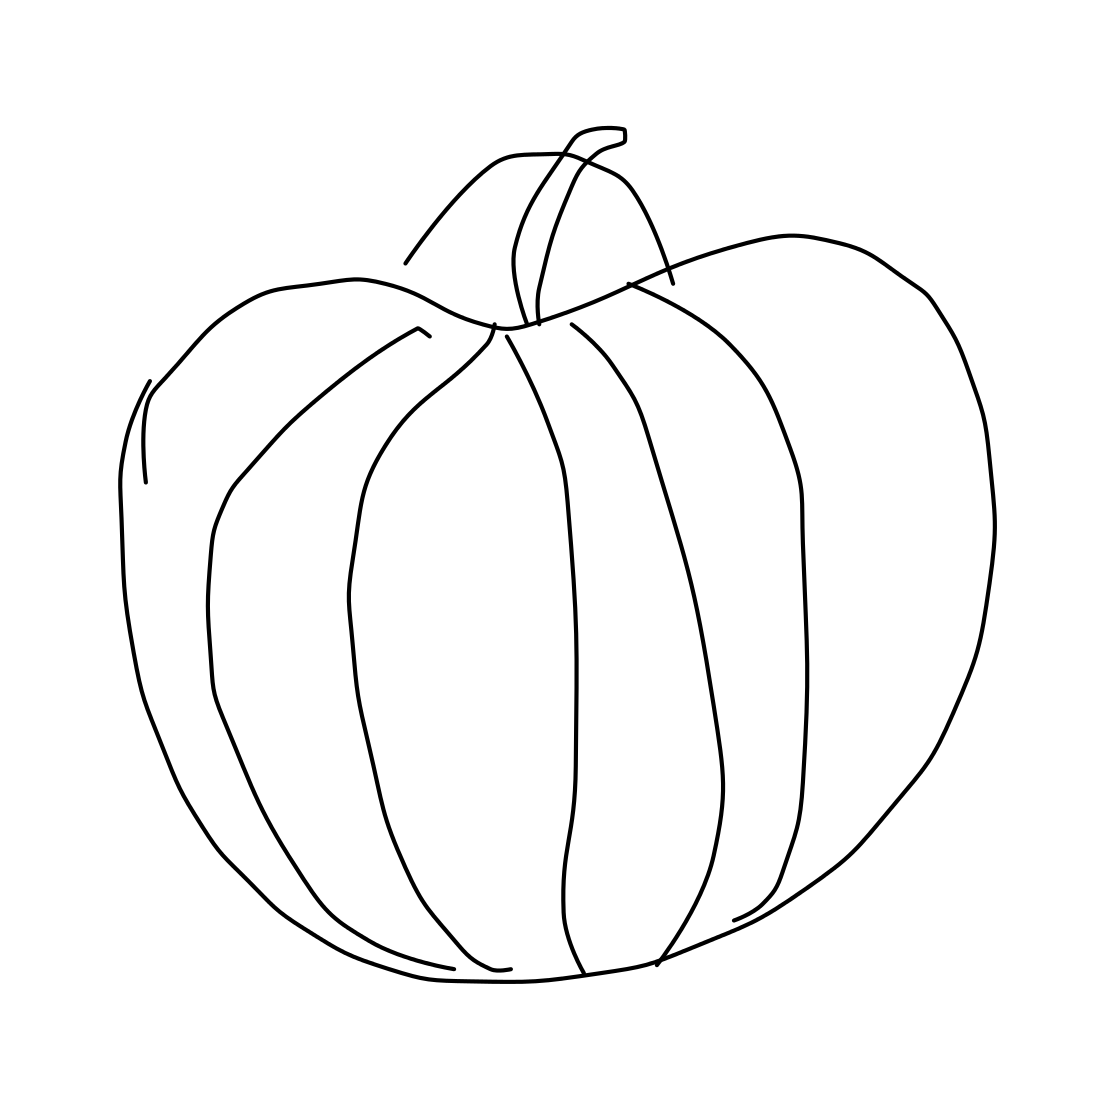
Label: pumpkin